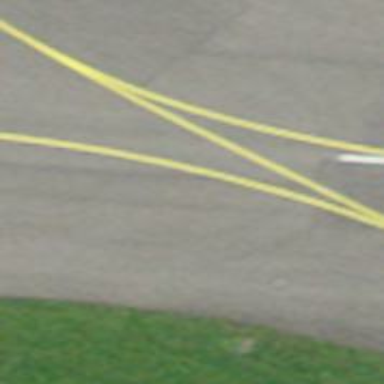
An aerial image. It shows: View of taxiway at the airport.